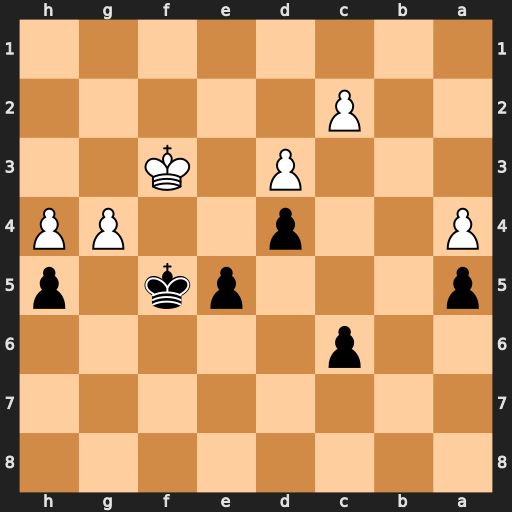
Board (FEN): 8/8/2p5/p3pk1p/P2p2PP/3P1K2/2P5/8
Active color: b
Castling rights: -
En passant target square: -
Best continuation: hxg4+ Kg3 c5